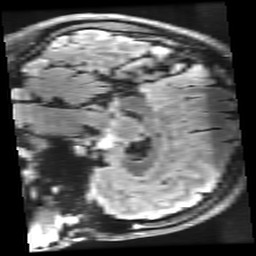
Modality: FLAIR
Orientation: sagittal
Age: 21
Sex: female
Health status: healthy
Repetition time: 12 s
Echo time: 0.09782 s